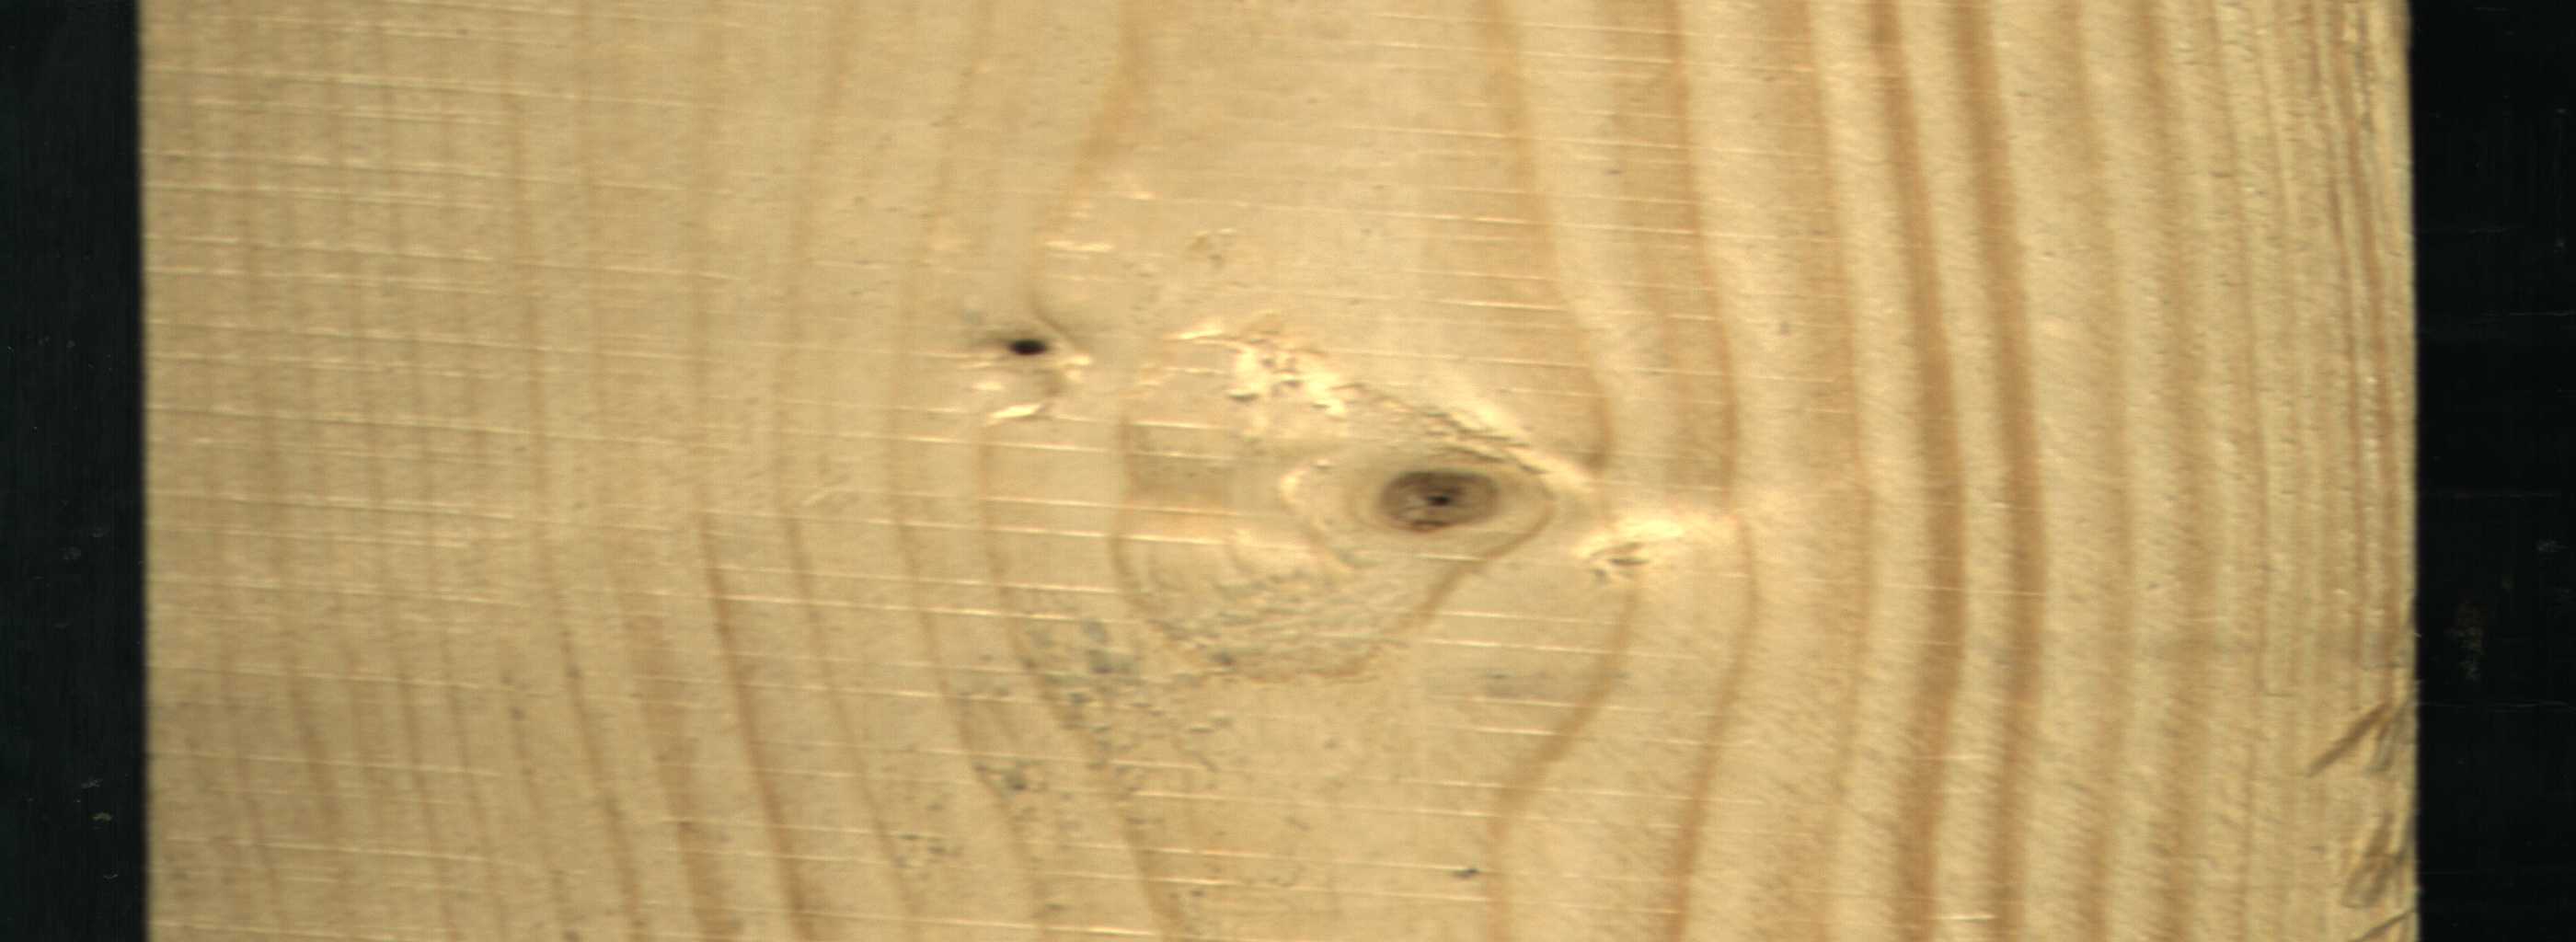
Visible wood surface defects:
Dead_Knot
Live_Knot